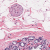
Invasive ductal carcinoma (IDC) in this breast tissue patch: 0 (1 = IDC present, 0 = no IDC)